Question: I am using Phaser 2.1.3. I create a tiled map with Tiled 0.9.1
There is only one defualt layer, and one tileset image(4 colr tiles 32x32).

I want to make the orange tile solid, player can't go through this kind of tile.
But in my game, the player can't go through orange tiles block neither red tiles block on stage. I don't why red tile block is solid.
This is some of my code, full code here: <URL>
'''
var map = this.add.tilemap('map1');
map.addTilesetImage('tileset');
map.setCollisionByExclusion([1]); // set orange tile solid
this.layer1 = map.createLayer('Tile Layer 1');
this.layer1.resizeWorld();
map.setTileIndexCallback(4, this.reachedDoorEvent, this); // when player reached black block, reachedDoorEvent function will invoke.
'''
You can test it here: <URL> by arrow keys.
Is a phaser bug or did I missing something?
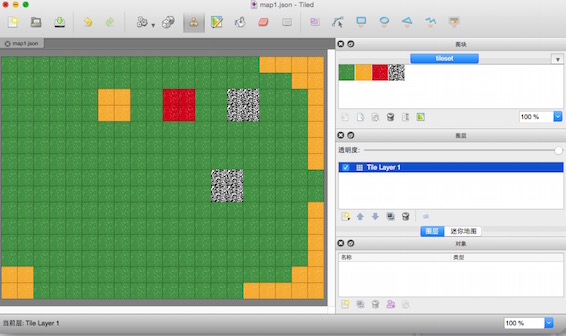
Answer: You're using 'map.setCollisionByExclusion'. From the docs:
"Sets collision on all tiles in the given layer, . The 'collides' parameter controls if collision will be enabled (true) or disabled (false)."
(emphasis mine)
If you want just the orange tile solid you should use 'map.setCollision'.